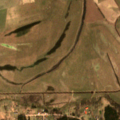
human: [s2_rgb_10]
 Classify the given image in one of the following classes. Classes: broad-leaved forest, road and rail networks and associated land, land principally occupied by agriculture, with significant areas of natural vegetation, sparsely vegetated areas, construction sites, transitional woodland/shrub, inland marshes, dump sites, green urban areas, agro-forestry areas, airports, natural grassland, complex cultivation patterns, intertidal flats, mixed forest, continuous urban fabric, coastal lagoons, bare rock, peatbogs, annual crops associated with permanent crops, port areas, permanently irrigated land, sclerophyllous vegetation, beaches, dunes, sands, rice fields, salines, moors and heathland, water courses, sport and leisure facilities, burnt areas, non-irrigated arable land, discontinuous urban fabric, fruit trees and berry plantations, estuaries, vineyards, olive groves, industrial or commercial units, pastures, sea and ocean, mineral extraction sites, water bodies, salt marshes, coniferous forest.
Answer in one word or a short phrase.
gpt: discontinuous urban fabric, non-irrigated arable land, pastures, coniferous forest